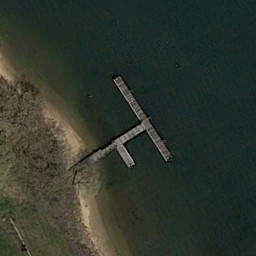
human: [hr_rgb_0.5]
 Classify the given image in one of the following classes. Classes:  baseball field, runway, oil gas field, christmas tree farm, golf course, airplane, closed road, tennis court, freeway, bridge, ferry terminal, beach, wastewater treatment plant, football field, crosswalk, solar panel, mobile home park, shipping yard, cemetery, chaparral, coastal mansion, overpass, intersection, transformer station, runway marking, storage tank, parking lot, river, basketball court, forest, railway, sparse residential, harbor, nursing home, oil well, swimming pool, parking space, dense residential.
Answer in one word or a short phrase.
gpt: ferry terminal